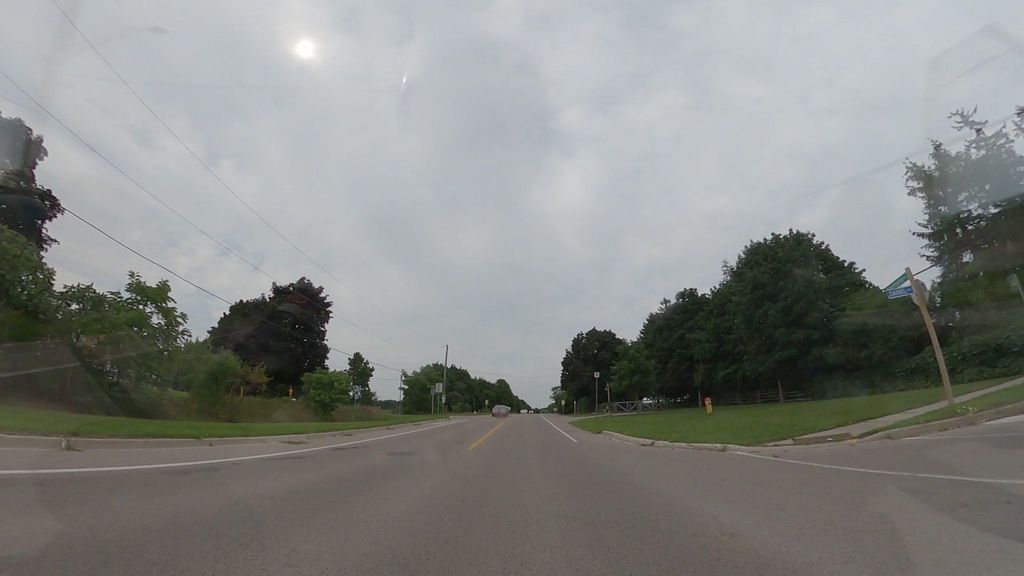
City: kitchener-waterloo